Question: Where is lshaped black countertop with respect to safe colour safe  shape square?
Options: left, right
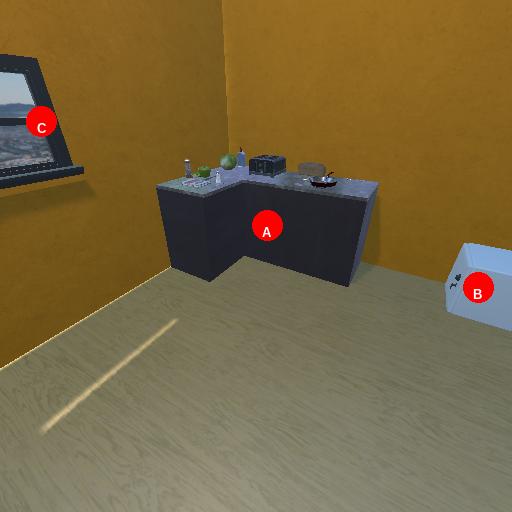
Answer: left